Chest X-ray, PA view. Patient: 52 years old, sex F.
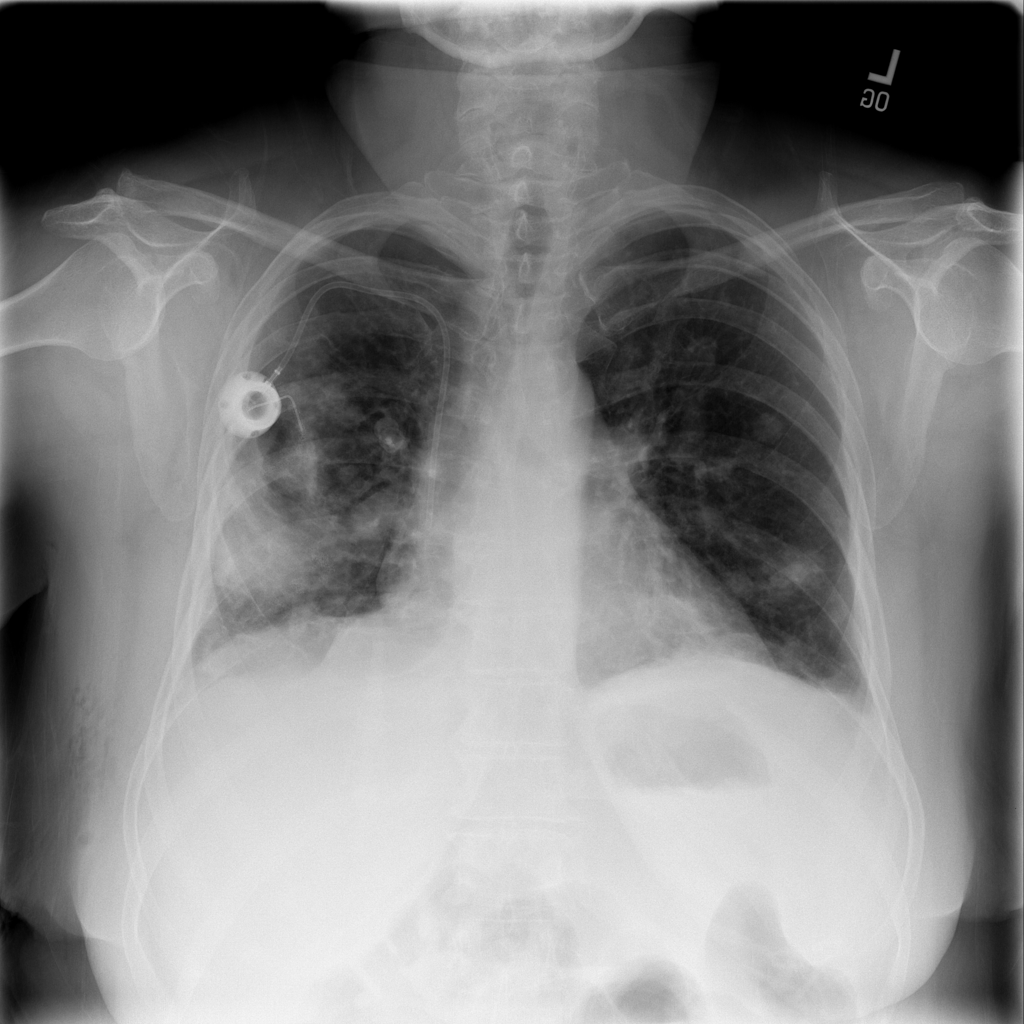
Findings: Pneumothorax